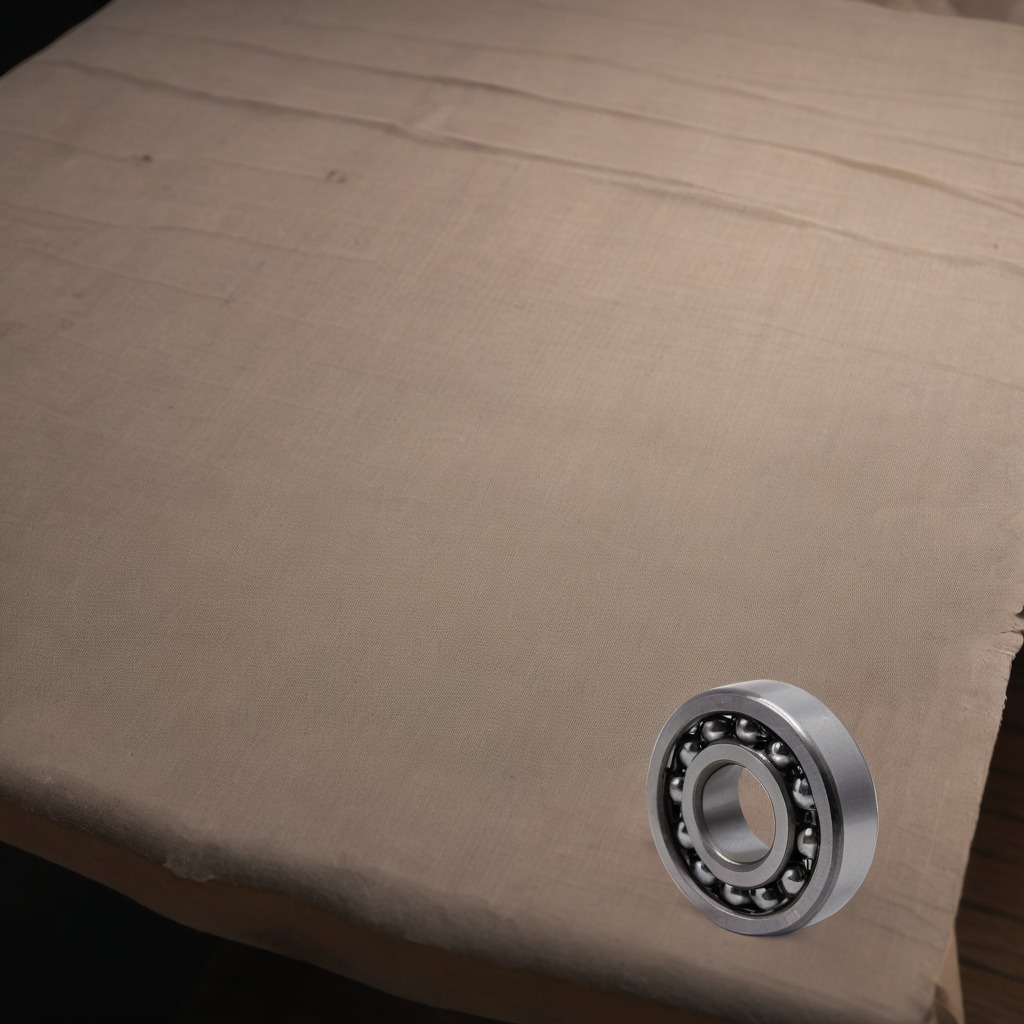
A metal ball bearing is lying on a wooden table.